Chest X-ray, AP view. Patient: 27 years old, sex M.
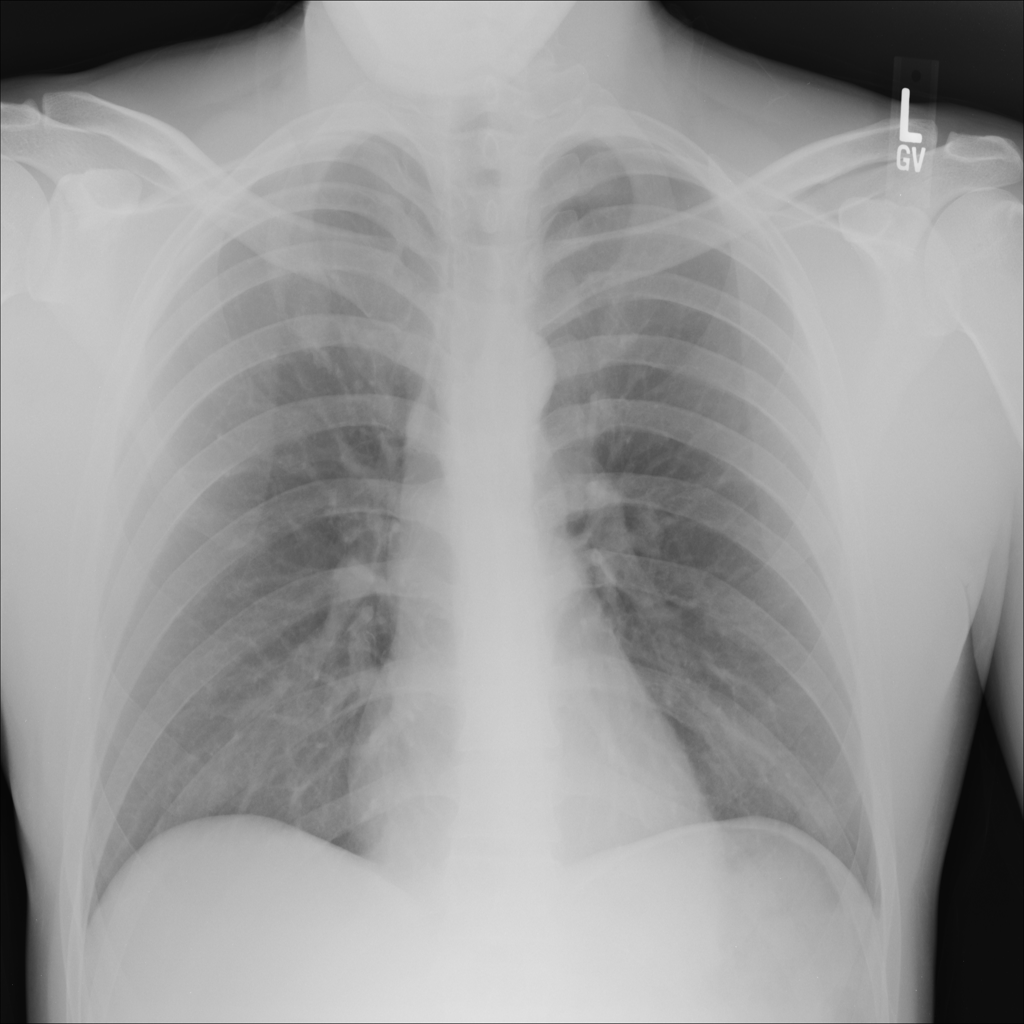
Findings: No Finding